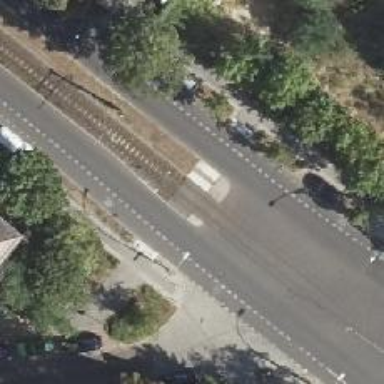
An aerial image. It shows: Uncontrolled tram crossing.